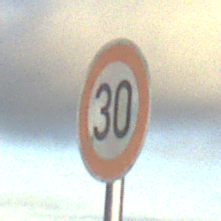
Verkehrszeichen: Geschwindigkeit30
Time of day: SunriseSunset
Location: Outdoor (Nature)
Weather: PartlyCloudy
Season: NotSpecified
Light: Natural